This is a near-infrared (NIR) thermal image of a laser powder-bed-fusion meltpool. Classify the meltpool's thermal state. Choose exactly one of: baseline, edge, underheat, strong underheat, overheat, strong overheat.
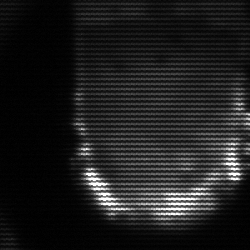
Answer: baseline